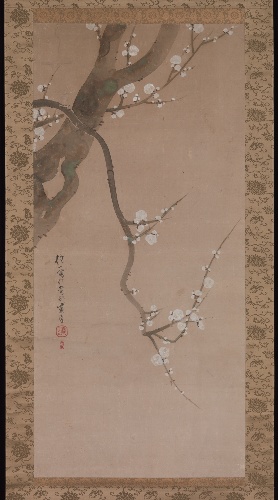
Artist: Sakai Hōitsu
Artist bio: Japanese, 1761–1828
Object type: Hanging scroll
Classification: Paintings
Medium: Hanging scroll; ink and color on paper
Culture: Japan
Period: Edo period (1615–1868)
Dimensions: 44 5/8 x 20 1/4 in. (113.3 x 51.4 cm)
Department: Asian Art
Credit line: The Howard Mansfield Collection, Purchase, Rogers Fund, 1936
Accession year: 1936
Repository: Metropolitan Museum of Art, New York, NY
Tags: Trees